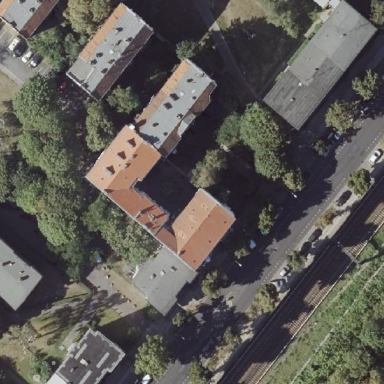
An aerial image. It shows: Residential building with gabled roof colored firebrick.